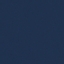
Label: SeaLake